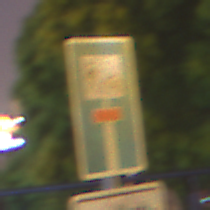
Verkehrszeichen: SackgasseRadverkehrFussgaengerDurchlaessig
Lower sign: HinweisGeaenderteVorfahrtVerkehrsfuehrungVerkehrsregelung3
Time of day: Night
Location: Outdoor (Urban)
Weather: PartlyCloudy
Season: NotSpecified
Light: Natural